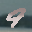
Label: 9